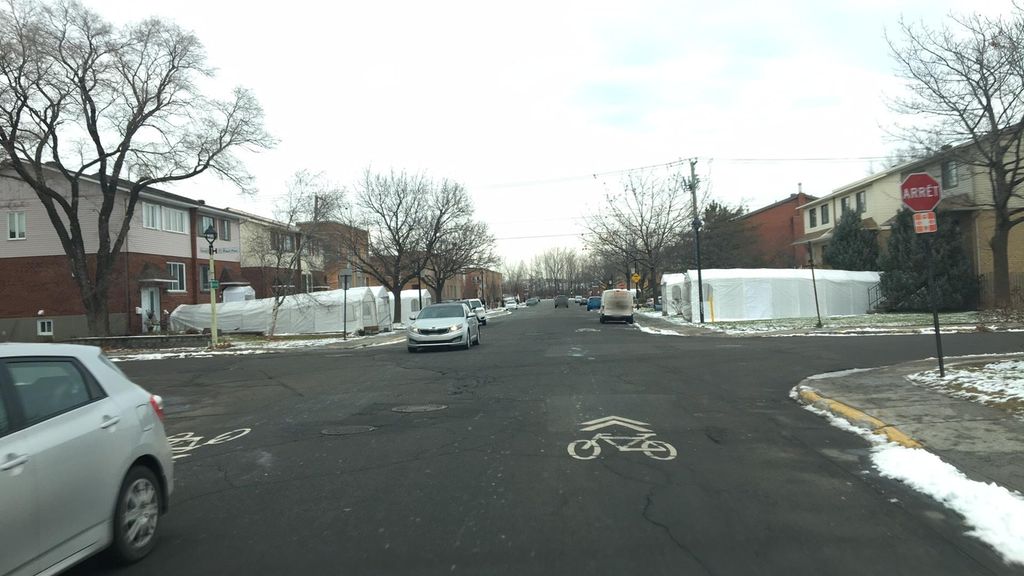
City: montreal